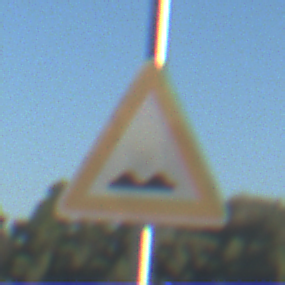
Verkehrszeichen: UnebeneFahrbahn
Umgebung: Outdoor, Nature
Tageszeit: MorningAfternoon
Wetter: Clear
Licht: Natural
Jahreszeit: NotSpecified
Kontrast: HighContrast